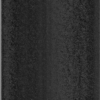
Label: dusty